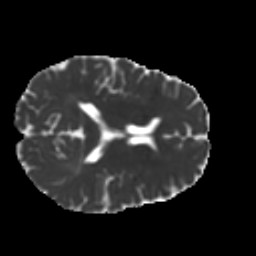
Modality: MD
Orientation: axial
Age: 29
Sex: female
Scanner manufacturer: ge
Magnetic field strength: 3 T
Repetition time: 7.8 s
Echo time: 0.0606 s